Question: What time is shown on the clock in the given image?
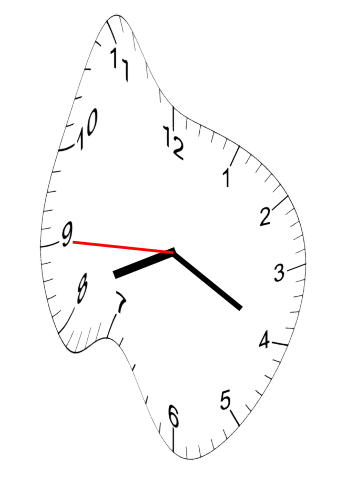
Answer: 08:19:45